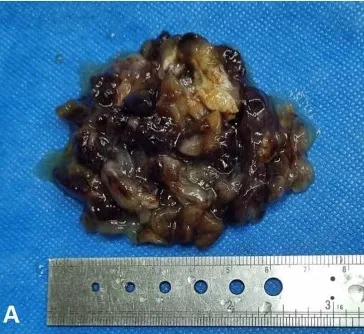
(A) sgross view of resected myxoma with maximum diameter of 7 centimeters.
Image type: medical_photograph (other_medical_photograph)